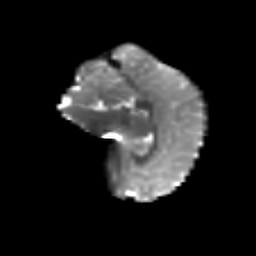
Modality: T2w
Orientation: sagittal
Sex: female
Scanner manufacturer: siemens
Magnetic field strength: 3 T
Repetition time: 5 s
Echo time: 0.071 s